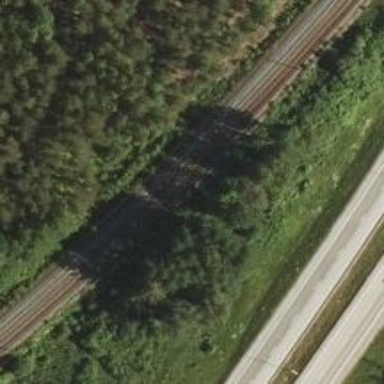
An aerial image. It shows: Railway track with continuous electrified contact line.